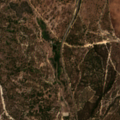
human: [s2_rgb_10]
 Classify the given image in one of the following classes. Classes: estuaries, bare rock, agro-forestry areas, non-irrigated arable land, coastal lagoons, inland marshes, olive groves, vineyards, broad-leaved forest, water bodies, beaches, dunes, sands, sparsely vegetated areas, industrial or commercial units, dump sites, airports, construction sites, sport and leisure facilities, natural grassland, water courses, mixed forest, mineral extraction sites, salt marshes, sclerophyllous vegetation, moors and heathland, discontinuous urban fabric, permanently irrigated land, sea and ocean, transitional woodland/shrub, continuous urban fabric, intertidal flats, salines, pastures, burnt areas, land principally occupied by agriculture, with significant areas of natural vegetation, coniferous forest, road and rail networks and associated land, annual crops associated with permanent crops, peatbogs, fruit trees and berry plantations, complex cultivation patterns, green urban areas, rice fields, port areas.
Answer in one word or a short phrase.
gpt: pastures, agro-forestry areas, broad-leaved forest, mixed forest